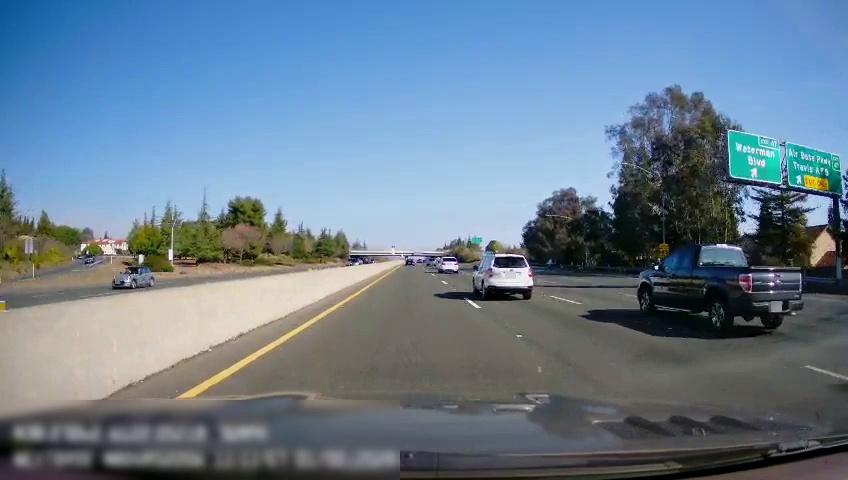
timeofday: Day
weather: Sunny
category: Drivable Space
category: Drivable Space
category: Vehicles | Car
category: Vehicles | Car
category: Vehicles | Car
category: Vehicles | Car
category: Vehicles | SUV
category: Vehicles | Truck
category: Vehicles | SUV
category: Vehicles | SUV
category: Lanes | Alternate Lane
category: Lanes | Current Lane
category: Lanes | Current Lane
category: Lanes | Alternate Lane
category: Lanes | Opposite Lane
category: Traffic | Signs
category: Traffic | Signs